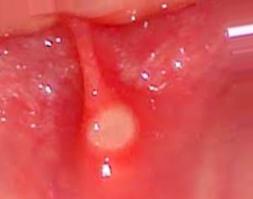
Condition: Mouth Ulcer